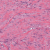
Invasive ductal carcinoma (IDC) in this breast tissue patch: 0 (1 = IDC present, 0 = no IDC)